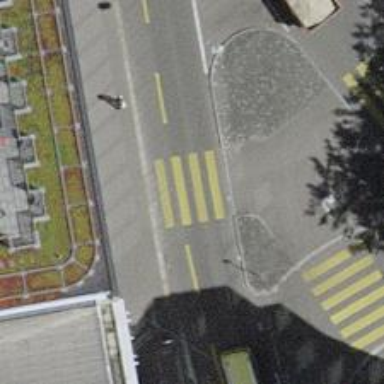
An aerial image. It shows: Uncontrolled zebra crossing on the road.